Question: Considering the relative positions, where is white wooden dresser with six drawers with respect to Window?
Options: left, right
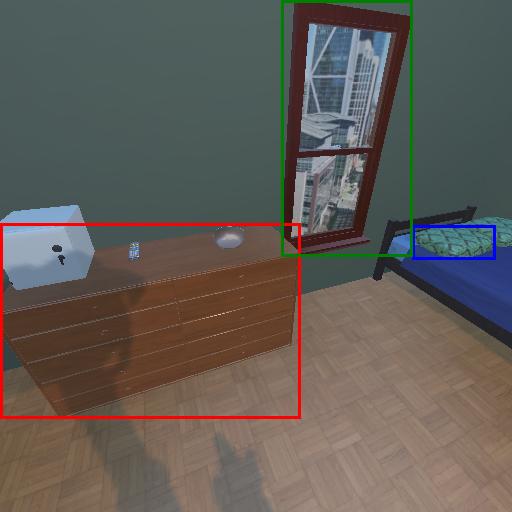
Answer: left